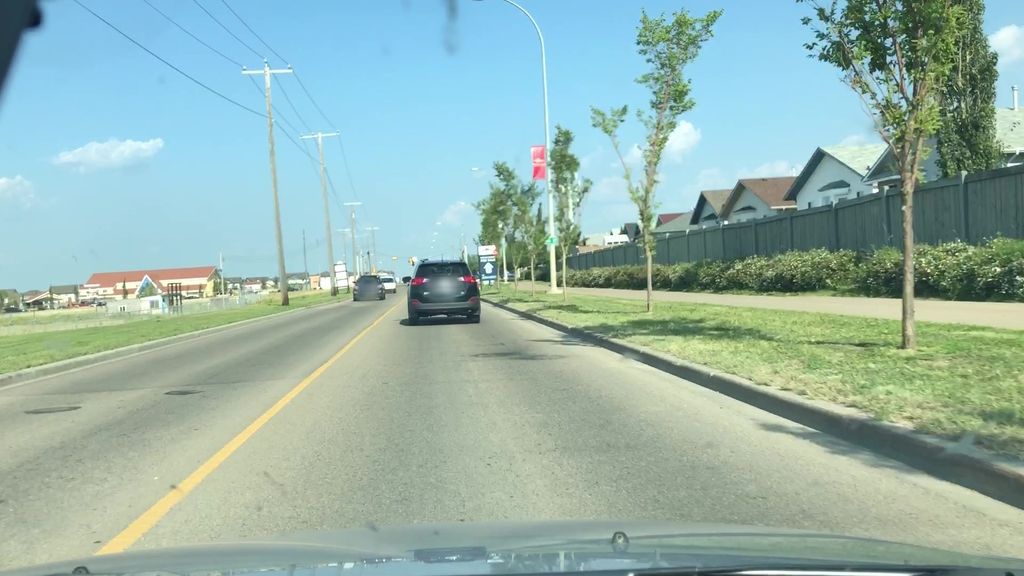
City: edmonton